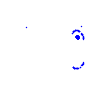
Particle: pion